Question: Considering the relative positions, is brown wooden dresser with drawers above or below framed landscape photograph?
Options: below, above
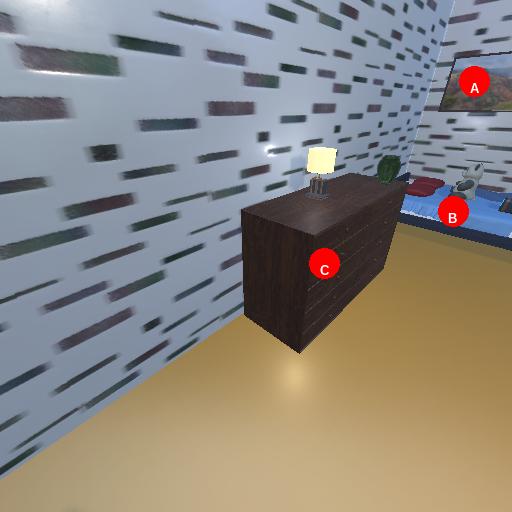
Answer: below